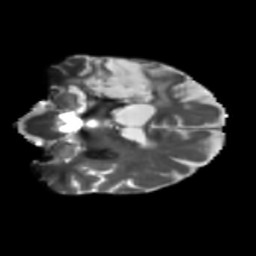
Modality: T2w
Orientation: coronal
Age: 66
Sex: female
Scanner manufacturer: siemens
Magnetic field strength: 3 T
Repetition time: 5.47 s
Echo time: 0.0854 s